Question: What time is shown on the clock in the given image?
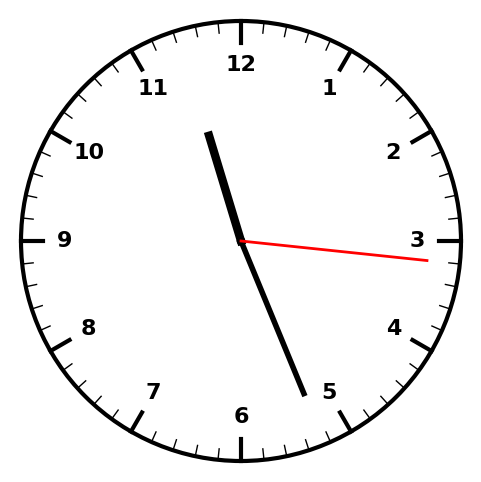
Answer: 11:26:16